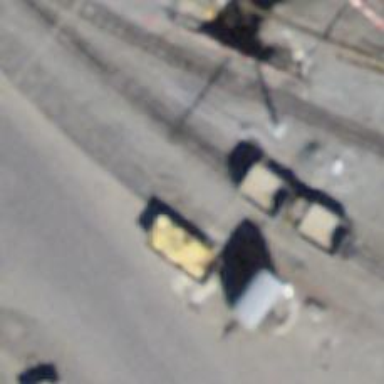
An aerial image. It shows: Narrow-gauge railway yard with electrified tracks using contact line.